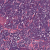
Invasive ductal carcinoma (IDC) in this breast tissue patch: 0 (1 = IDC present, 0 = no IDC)